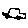
Label: car